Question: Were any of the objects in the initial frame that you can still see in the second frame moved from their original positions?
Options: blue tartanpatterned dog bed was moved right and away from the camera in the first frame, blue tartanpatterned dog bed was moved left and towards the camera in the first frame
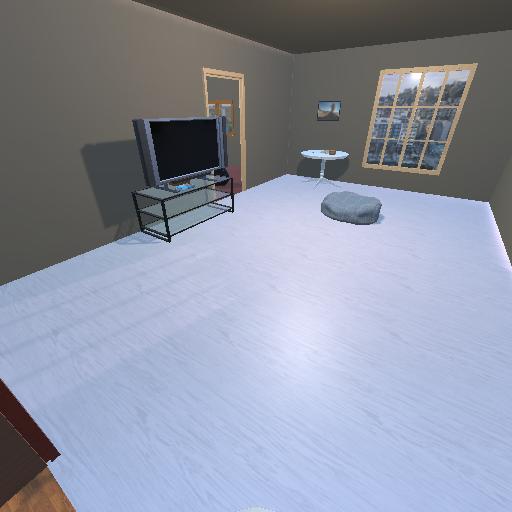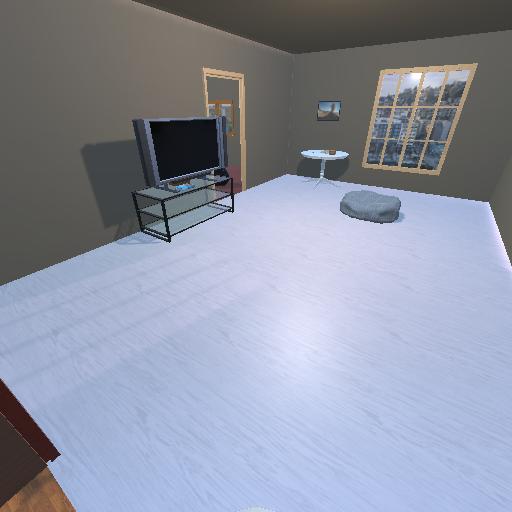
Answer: blue tartanpatterned dog bed was moved right and away from the camera in the first frame